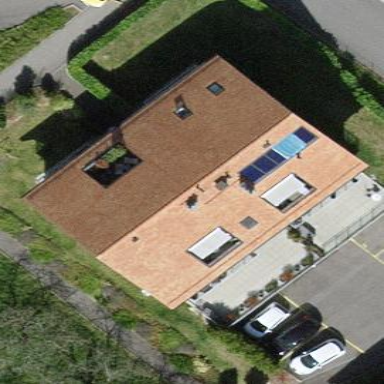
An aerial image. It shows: Simple house.